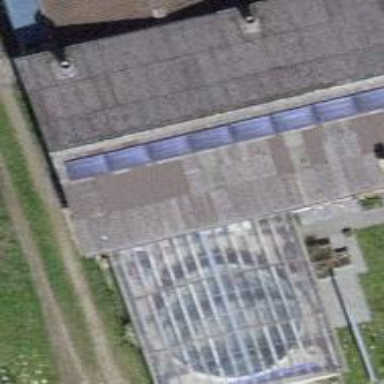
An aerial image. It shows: Solar power generator using photovoltaic panels.